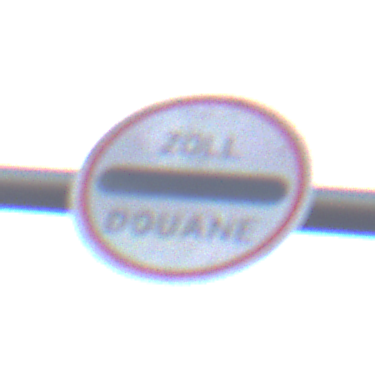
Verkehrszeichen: Zollstelle
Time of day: SunriseSunset
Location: Outdoor (Suburban)
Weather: Clear
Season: NotSpecified
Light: Natural